Question: '''
<%= link_to 'Received Messages<span class="badge badge info">
@receivedmessage.count</span>'.html_safe, '/messages/show' %>
'''
below is the output i'm getting so far. I have to get the "message count number" inside the badge instead of "@receivedmessage.count"

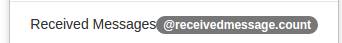
Answer: When you want to interpolate your variable you should use quotes instead of single quotes. Also, you'll need to use '#{}' around your variable. An example:
'''
name = 'John'
puts "Hello, #{name}!"
'''
Notice how I've used quotes on the second line when using string interpolation and surrounded the variable 'name' with '#{}'?
Now, let's apply it to your example:
'''
<%= link_to "Received Messages <span class='badge badge info'>#{@receivedmessage.count}</span>".html_safe, '/messages/show' %>
'''
String interpolation and 'html_safe' might not always be a good idea, but since your only interpolating a 'count' it should be fine. A better option would be to use what Micha has suggested (using 'link_to ... do'):
'''
<%= link_to '/messages/show' do %>
Received Messages <span class="badge badge info"><%= @receivedmessage.count %></span>
<% end %>
'''